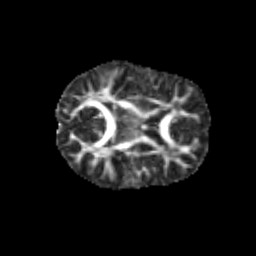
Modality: FA
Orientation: axial
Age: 9
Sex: female
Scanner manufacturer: siemens
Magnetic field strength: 3 T
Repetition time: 3.8 s
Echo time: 0.07 s